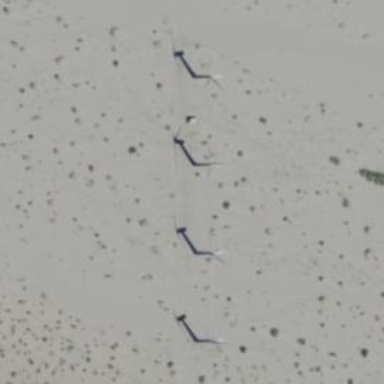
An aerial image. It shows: Horizontal axis wind turbine generating power from wind.